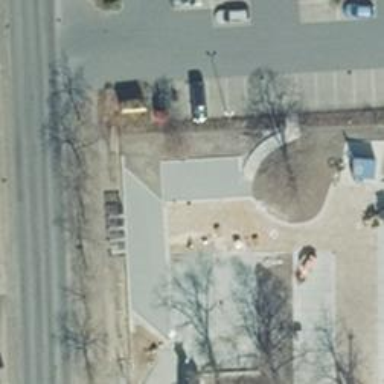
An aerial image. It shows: Parking area with paving stones.